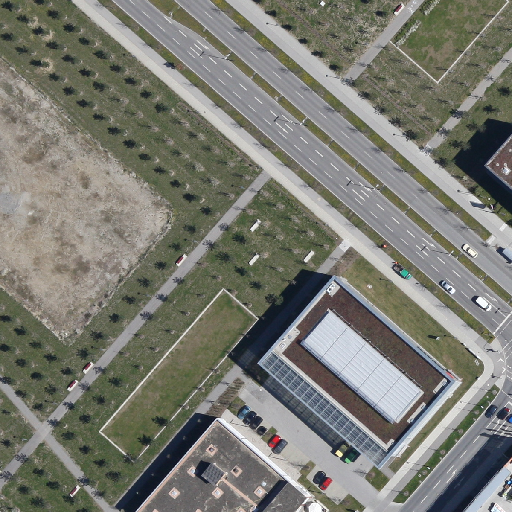
Referring expression: light-duty vehicle driving on the road